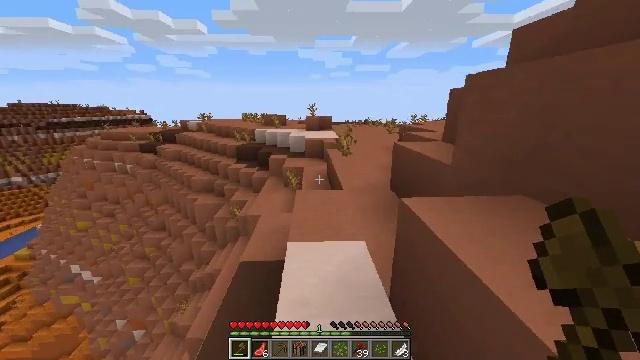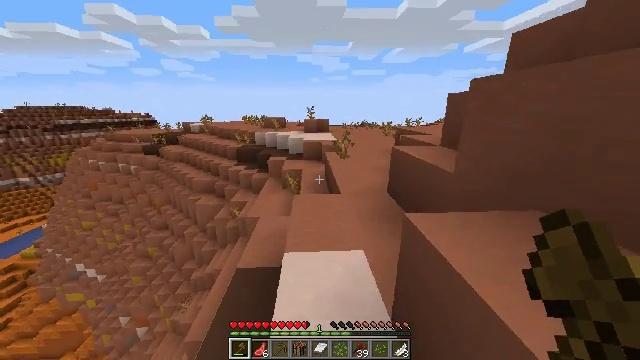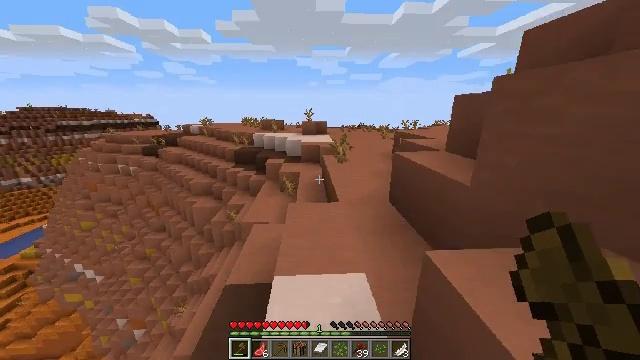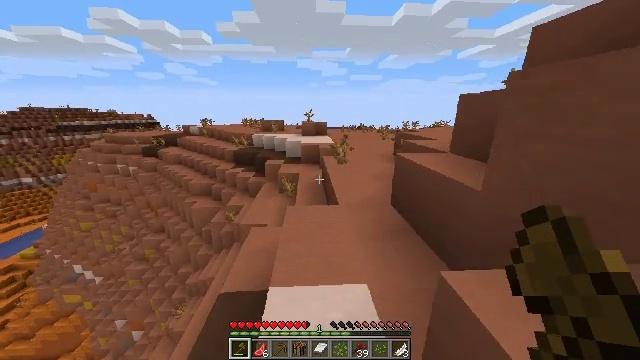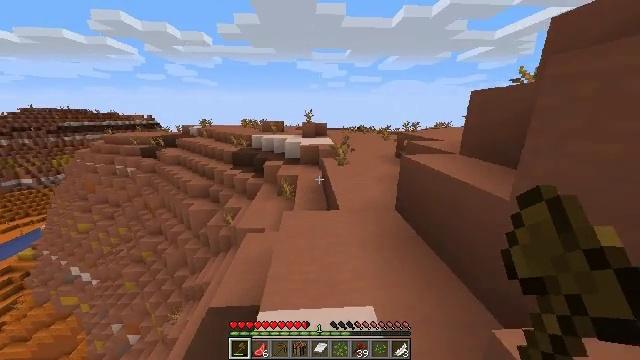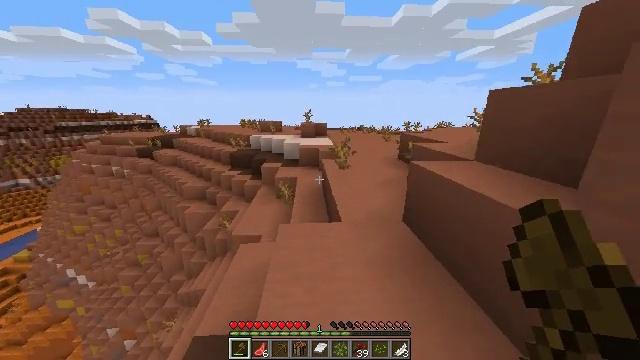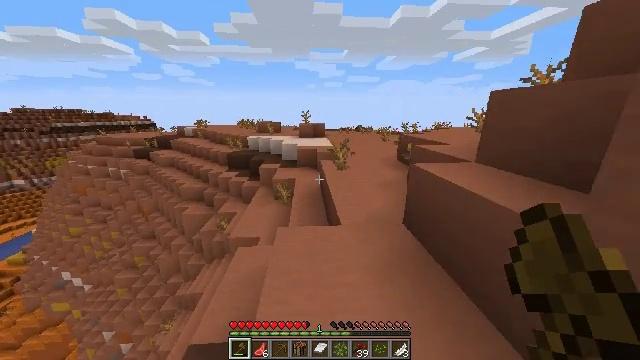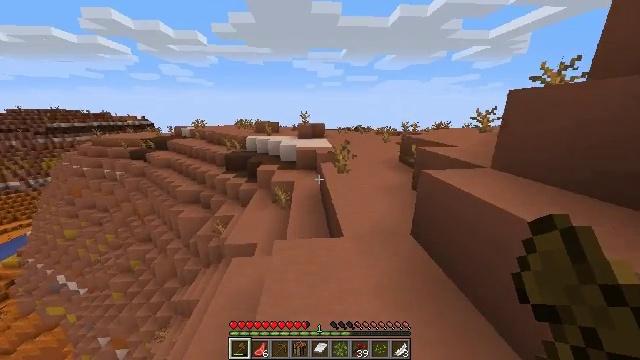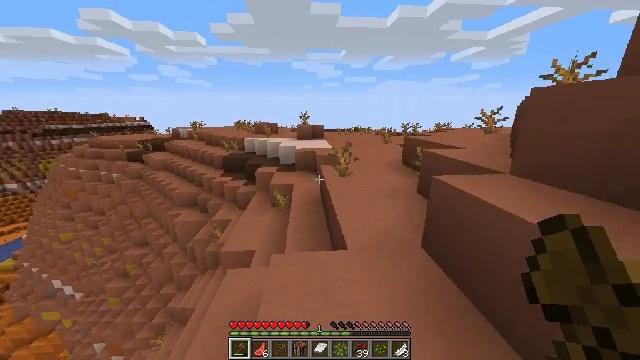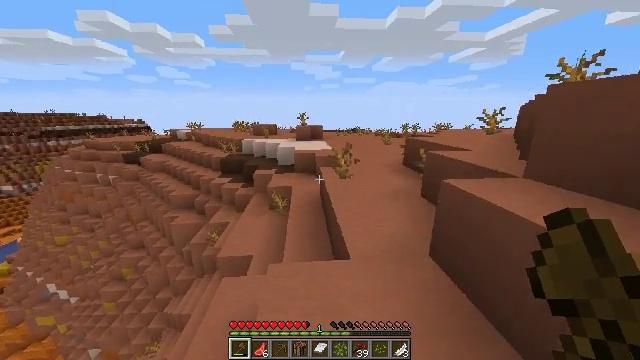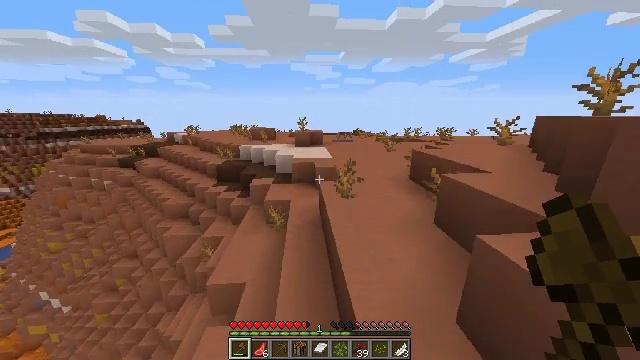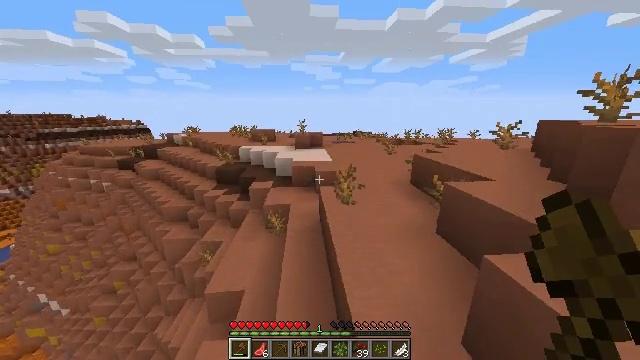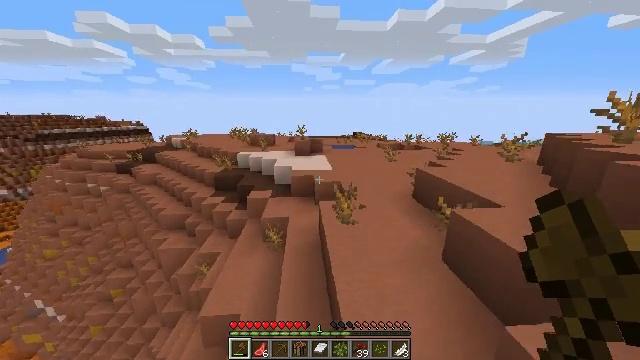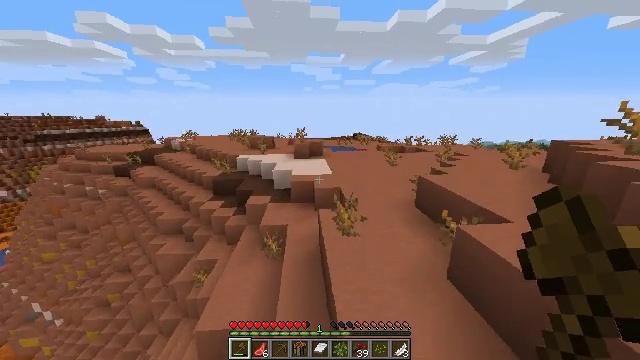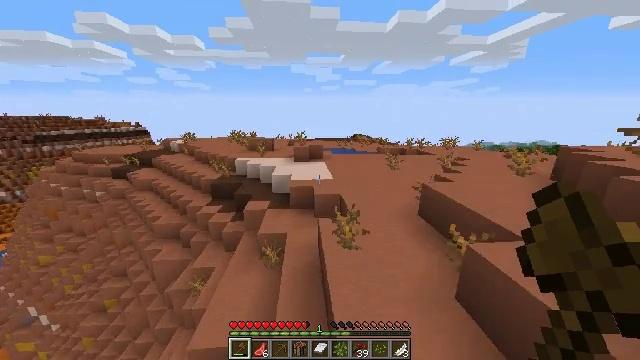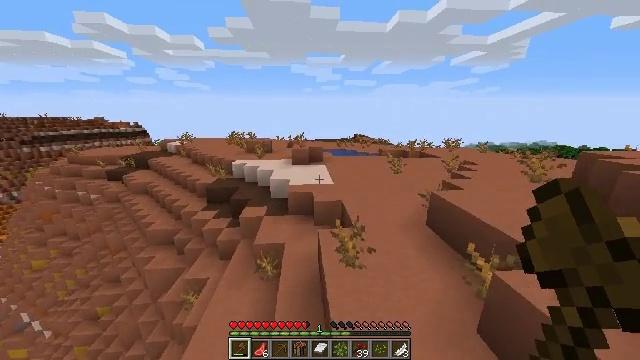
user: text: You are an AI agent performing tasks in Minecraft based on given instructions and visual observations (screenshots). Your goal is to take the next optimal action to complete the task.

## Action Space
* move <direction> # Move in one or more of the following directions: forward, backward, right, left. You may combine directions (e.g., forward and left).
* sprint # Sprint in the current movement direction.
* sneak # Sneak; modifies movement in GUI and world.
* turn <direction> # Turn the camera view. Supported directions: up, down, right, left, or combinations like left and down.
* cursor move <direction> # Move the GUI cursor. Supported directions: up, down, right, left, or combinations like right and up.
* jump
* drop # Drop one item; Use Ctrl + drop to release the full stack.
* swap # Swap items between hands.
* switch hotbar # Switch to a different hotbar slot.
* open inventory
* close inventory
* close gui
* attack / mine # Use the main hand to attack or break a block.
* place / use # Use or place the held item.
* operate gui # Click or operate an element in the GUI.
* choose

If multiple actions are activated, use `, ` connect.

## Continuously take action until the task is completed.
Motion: motion action
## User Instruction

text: Collect red sand from a desert biome.
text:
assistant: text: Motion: move forward
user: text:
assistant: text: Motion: move forward
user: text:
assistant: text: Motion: move forward
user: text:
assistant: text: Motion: move forward
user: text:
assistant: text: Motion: move forward
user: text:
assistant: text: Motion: move forward
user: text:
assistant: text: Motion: move forward
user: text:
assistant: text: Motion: move forward
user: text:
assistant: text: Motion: move forward
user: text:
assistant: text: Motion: move forward, jump
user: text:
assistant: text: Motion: move forward, jump
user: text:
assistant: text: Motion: move forward, jump
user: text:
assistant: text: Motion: move forward, jump
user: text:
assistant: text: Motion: move forward
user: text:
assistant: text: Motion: move forward
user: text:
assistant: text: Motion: move forward and move right
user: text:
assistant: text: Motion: move forward and move right
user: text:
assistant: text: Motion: move forward and move right
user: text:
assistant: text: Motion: move forward and move right
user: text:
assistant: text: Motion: move forward and move right
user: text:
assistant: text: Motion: move forward and move right
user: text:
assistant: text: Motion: move forward and move right
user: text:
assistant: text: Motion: move forward and move right
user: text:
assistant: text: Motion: move forward and move right, jump
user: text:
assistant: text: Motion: move forward and move right, jump
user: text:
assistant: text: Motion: move forward, jump
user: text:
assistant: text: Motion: move forward
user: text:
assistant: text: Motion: move forward
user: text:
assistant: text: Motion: move forward
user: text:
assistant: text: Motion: move forward